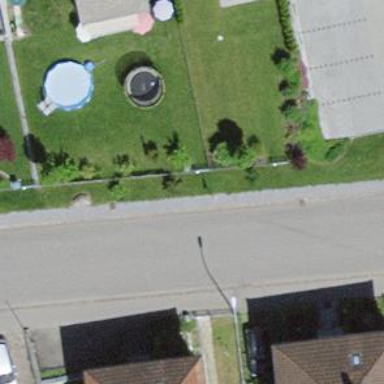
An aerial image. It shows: Sidewalk.